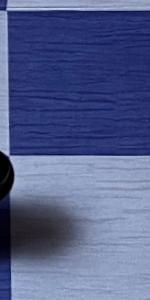
Label: Empty